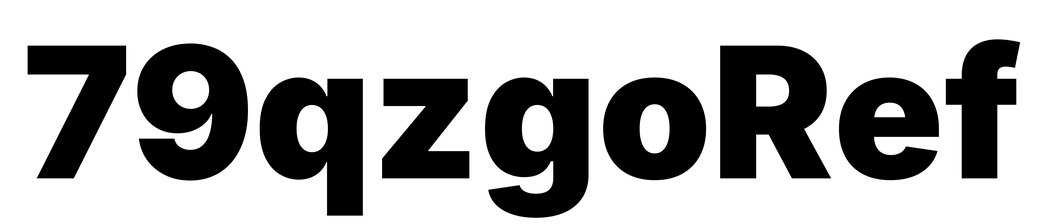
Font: Inter_Black